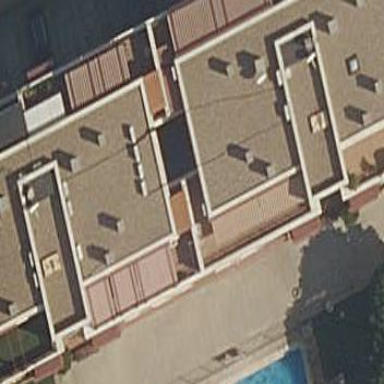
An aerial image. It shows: Residential building.